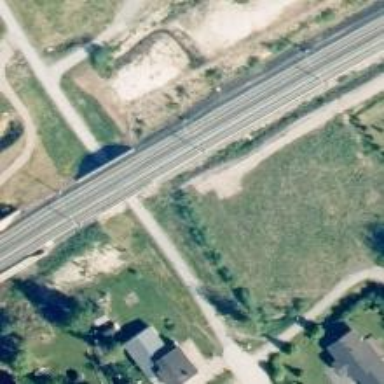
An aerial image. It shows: Bridge over railway with continuous electrified contact line.